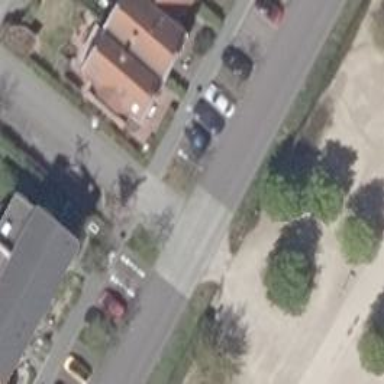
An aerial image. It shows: Compacted footway.